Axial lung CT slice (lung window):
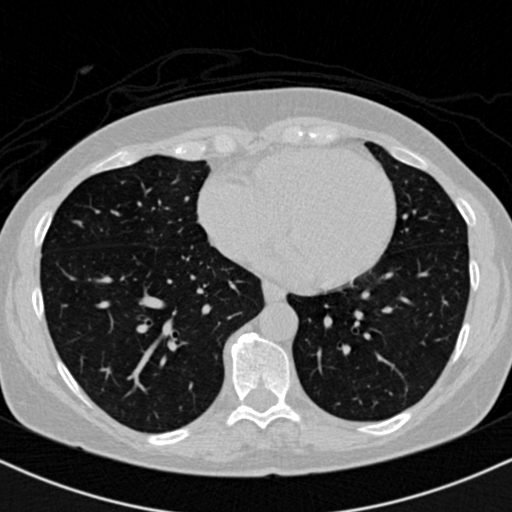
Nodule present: no